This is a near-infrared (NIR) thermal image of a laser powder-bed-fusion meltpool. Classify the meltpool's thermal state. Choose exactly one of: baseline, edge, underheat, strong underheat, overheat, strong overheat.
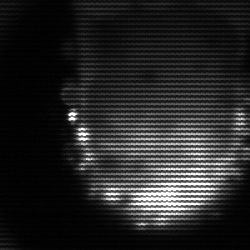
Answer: baseline